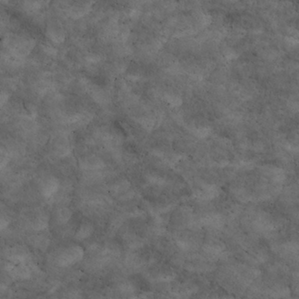
Label: non_frost